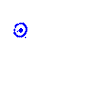
Particle: kaon